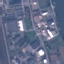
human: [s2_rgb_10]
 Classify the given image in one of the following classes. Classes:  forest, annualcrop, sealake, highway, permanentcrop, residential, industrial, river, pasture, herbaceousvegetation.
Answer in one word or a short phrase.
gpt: Industrial